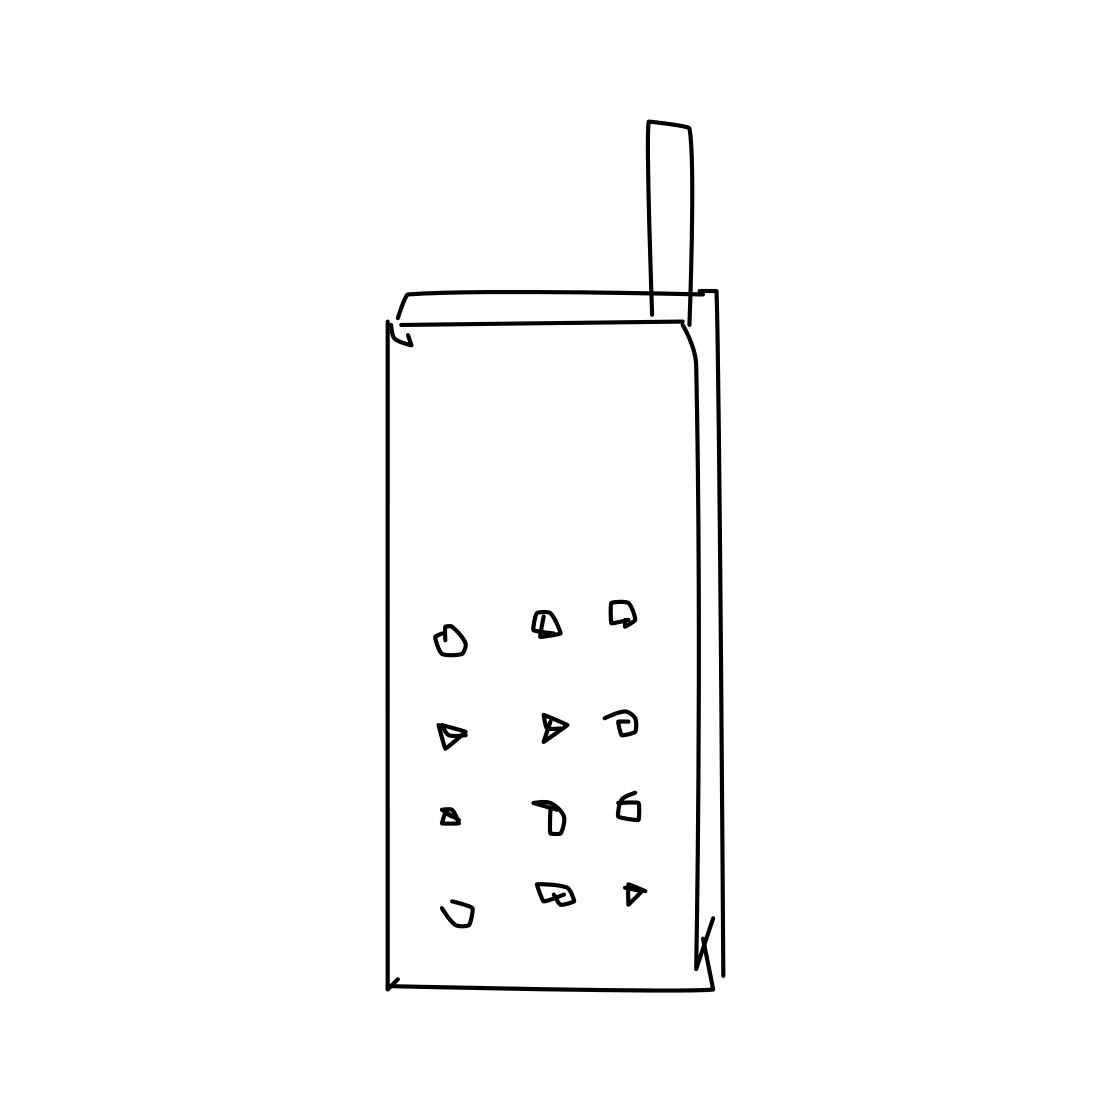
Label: walkie talkie